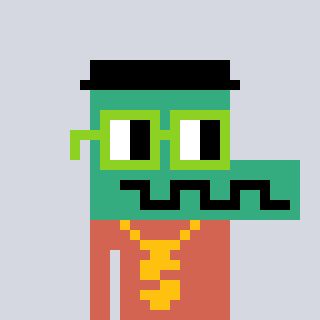
a pixel art character with square light green glasses, a crocodile-shaped head and a peachy-colored body on a cool background